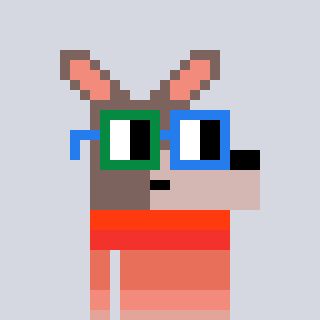
a pixel art character with square green and blue glasses, a kangaroo-shaped head and a redpinkish-colored body on a cool background